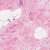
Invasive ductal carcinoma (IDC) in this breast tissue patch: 0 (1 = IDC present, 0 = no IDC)